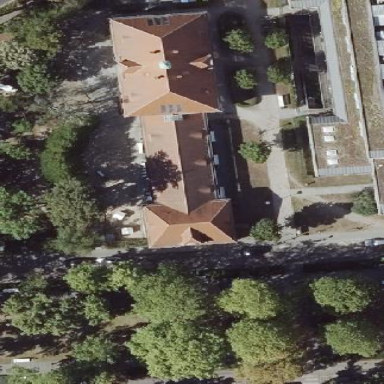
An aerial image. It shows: Hospital building.